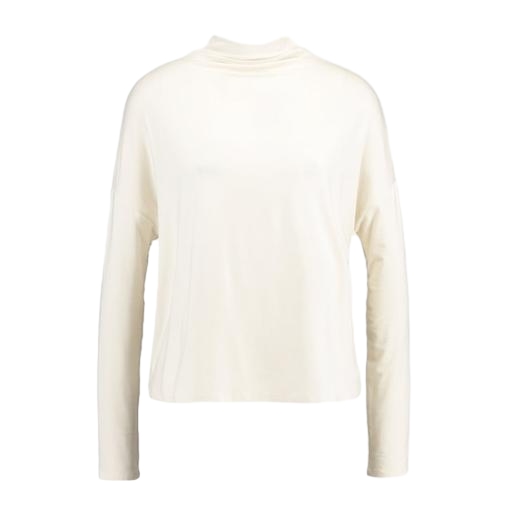
white polo-neck top, high-neck top, turtleneck tee, white background